Question: I have a huge excel sheet that i need to extract some data from...
To simplify what exactly i want to do i'll provide a simple example...

Now allow me to explain what is this and what i am looking to achieve...
In the image the first table to the left contains the following:
B1/B2/B3 which stands for Building 1, 2 and 3
Each building contains 3 floors, F1/F2/F3
Each floor have 3 different tasks that are in progress, T1/T2/T3
In front of each task there are two values V1/V2 which are planned progress and actual progress for the task respectively.
On the right table i want to extract all the values for Task 1 (T1) from the left table for all Buildings and all Floors...
The first thought would be to do a manual extraction by linking each cell on right table with its corespondent on left table, but, with hundreds of buildings and 20th or 30th of floors and 10th of tasks this manual extraction seems like a month work...
The other way is to do that automatically by finding each task and extracting its data to the new table, however there is a huge problem here...
Each similar task is named the same so there are nine T1 and nine T2 and nine T3 in our example. And same goes for the floors there are three of each...
The only thing that is unique are the Buildings B1/B2/B3
So my question is, (explaining what i had in mind):
Is there a way to run a search for lets say in our example B2 (which is Building 2) and once it is found it starts another search from this position (A14) and down looking for 'the first only occurrence' of F2 (which is Floor 2) (so it does not find F2 for Building 3 as well) and once it is found it starts a new search from This B2/F2 position (A19) and down looking for 'the first only occurrence' of T1 (which is Task 1) and then when it is found it extract the numbers in front of it (lets say the one under the second value V2) and place it in the right table which is the Task 1 table (T1) under V2 for B2 in front of F2.
How to achieve that?, what would be the formula or whatever that should be in M5 in our example to get this job done? if it is even possible by a way or another!
Thanks for your help in advance,
Best Regards.
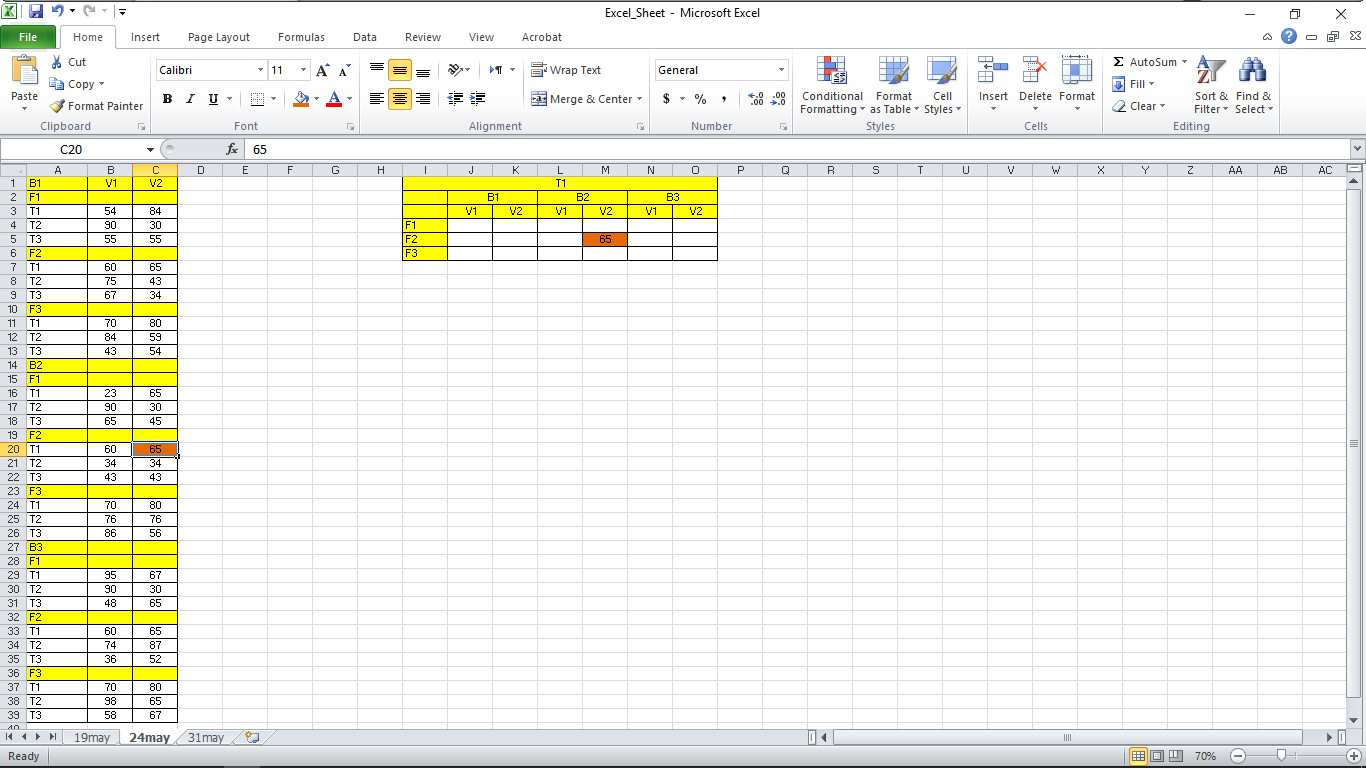
Answer: The formula for M5 would be (entered as an array formula using ++):
'''
=INDEX($B:$C,MATCH($I$1,IF(ROW($A:$A)>MATCH($I5,IF(ROW($A:$A)>MATCH(IF(M$2="",L$2,M$2),$A:$A,0),$A:$A),0),$A:$A),0),MATCH(M$3,$B$1:$C$1,0))
'''
This can be copied to fill in the rest of the table.
You can make it faster by limiting it to specific ranges instead of whole columns:
'''
=INDEX($B$1:$C$39,MATCH($I$1,IF(ROW($A$1:$A$39)>MATCH($I5,IF(ROW($A$1:$A$39)>MATCH(IF(M$2="",L$2,M$2),$A$1:$A$39,0),$A$1:$A$39),0),$A$1:$A$39),0),MATCH(M$3,$B$1:$C$1,0))
'''
A quick explanation on the nested 'MATCH' formulas: Start with the third 'MATCH', 'MATCH(IF(M$2="",L$2,M$2),$A:$A,0)'. This finds the row in column A that contains "B2" (14), so the formula becomes.
'''
=INDEX($B:$C,MATCH($I$1,IF(ROW($A:$A)>MATCH($I5,IF(ROW($A:$A)>14,$A:$A),0),$A:$A),0),MATCH(M$3,$B$1:$C$1,0))
'''
The "14" is used in the comparison for the second 'IF', which will return all the values in column 'A' as an array except the first 14 rows, which will be 'FALSE' in the array. The second 'MATCH' can then find the first instance of "F2" in that array (19). The formula is now:
'''
=INDEX($B:$C,MATCH($I$1,IF(ROW($A:$A)>19,$A:$A),0),MATCH(M$3,$B$1:$C$1,0))
'''
Repeat the same process as before to get the row of the first instance of "T1" after row 19. This is the row fed to 'INDEX'. The last 'MATCH' gives the column for 'INDEX'.